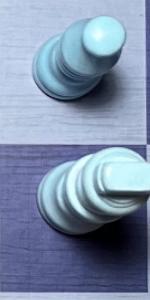
Label: King_White